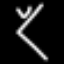
Label: angel